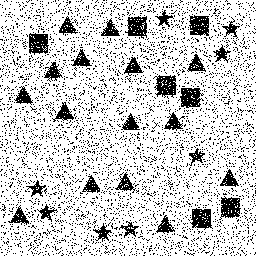
Squares: 7
Triangles: 15
Stars: 8
Total shapes: 30